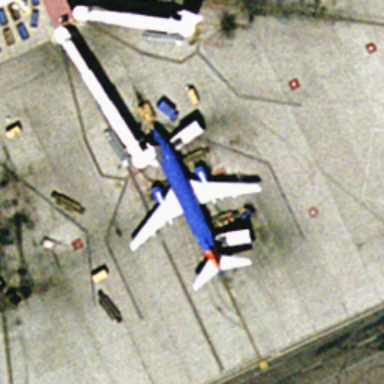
There is an airplane at the airport with lots of cars beside it .